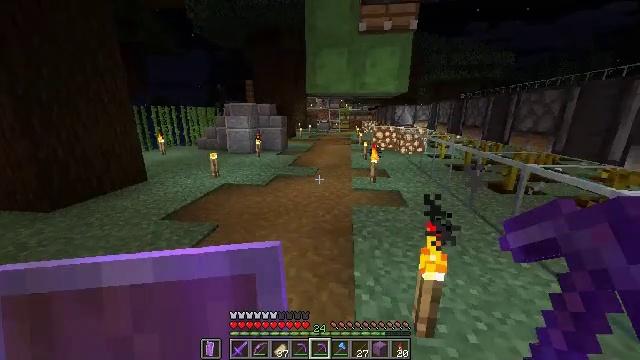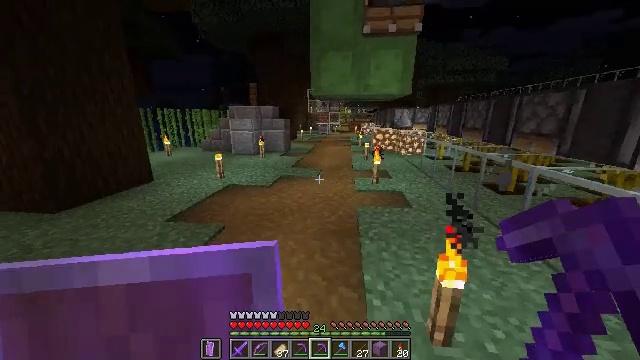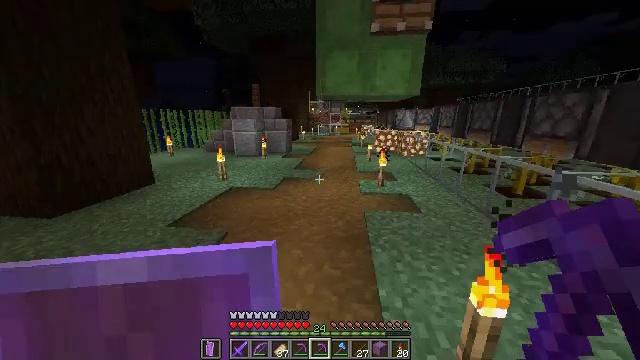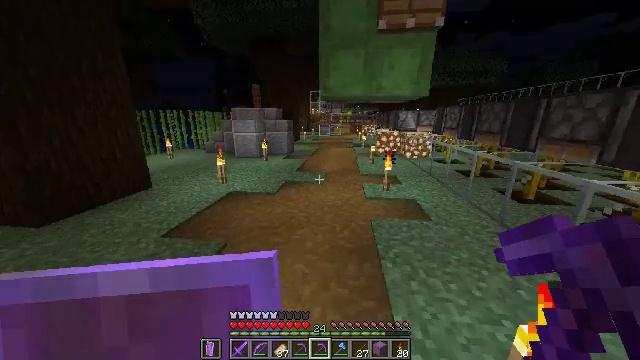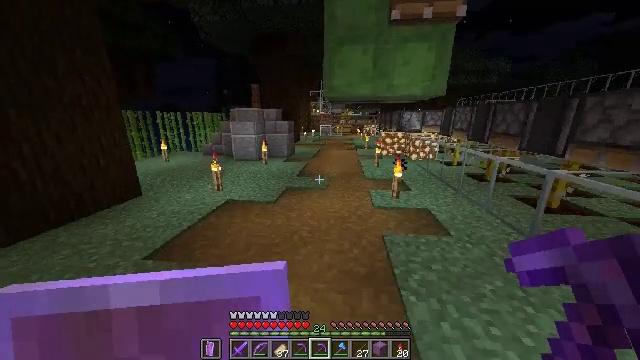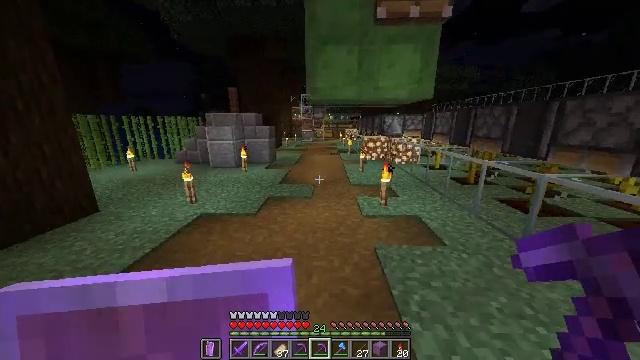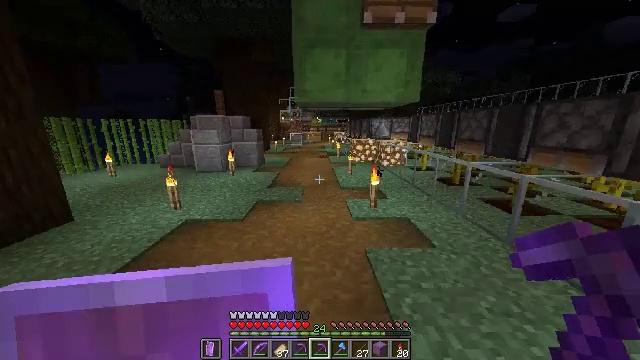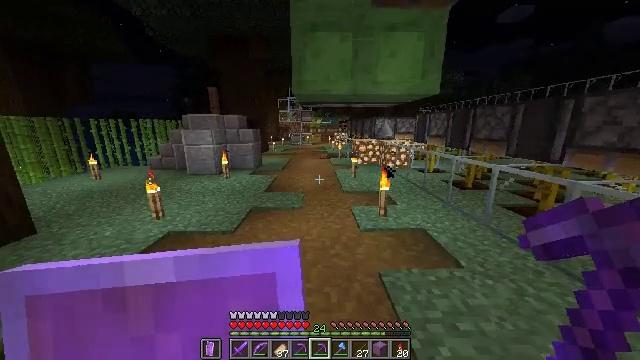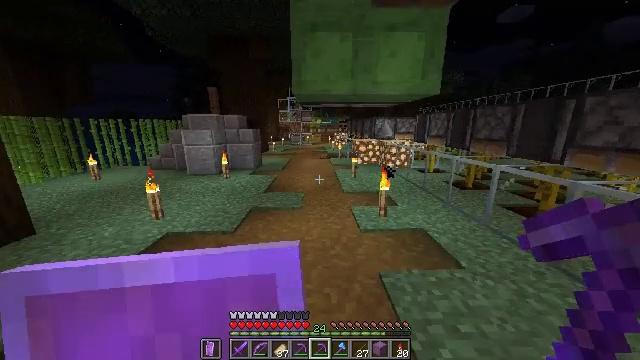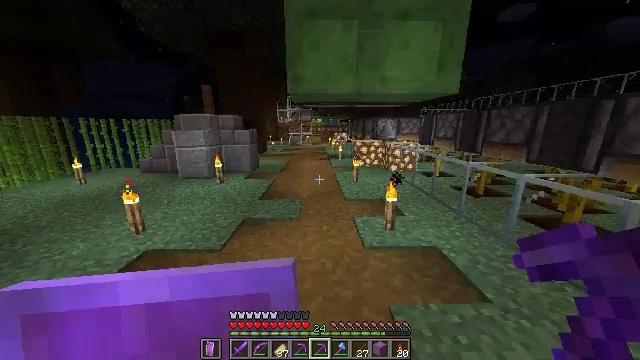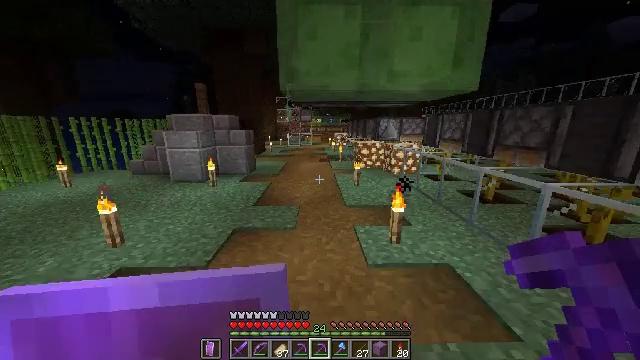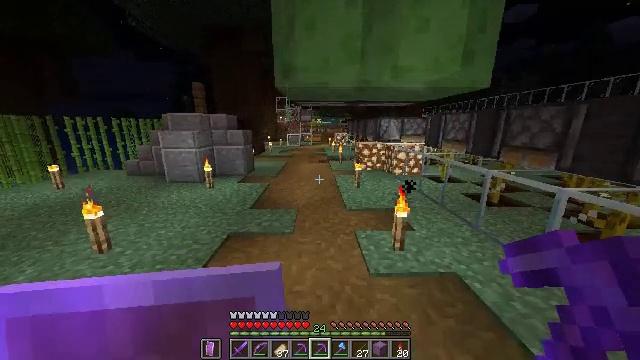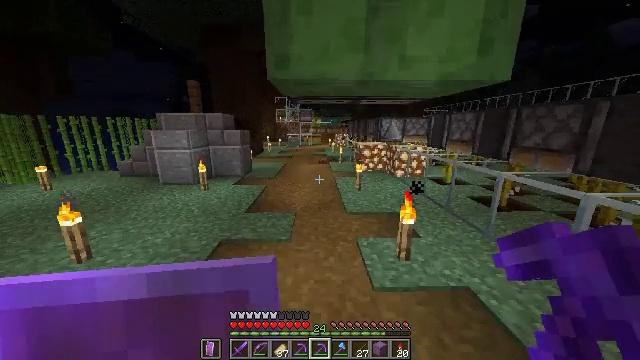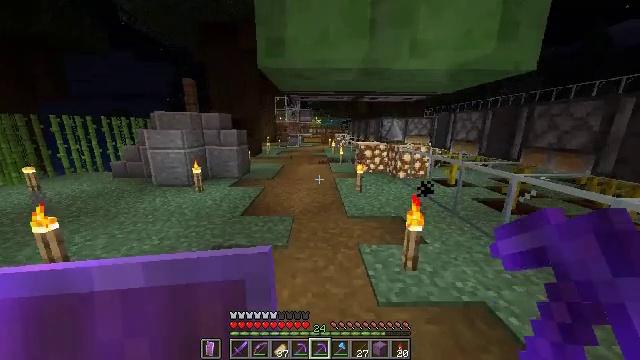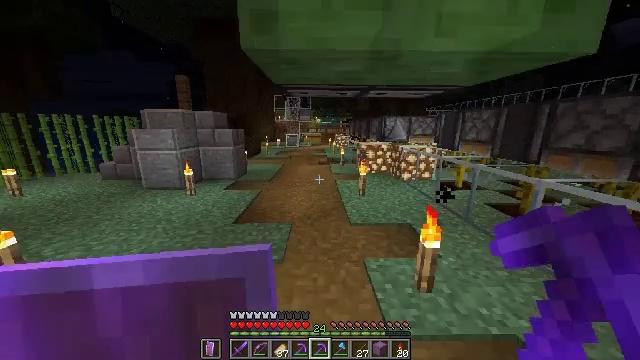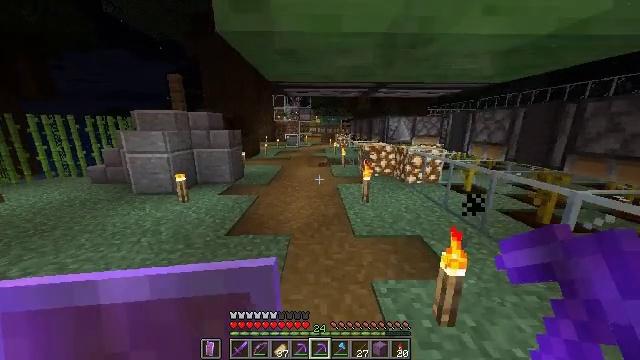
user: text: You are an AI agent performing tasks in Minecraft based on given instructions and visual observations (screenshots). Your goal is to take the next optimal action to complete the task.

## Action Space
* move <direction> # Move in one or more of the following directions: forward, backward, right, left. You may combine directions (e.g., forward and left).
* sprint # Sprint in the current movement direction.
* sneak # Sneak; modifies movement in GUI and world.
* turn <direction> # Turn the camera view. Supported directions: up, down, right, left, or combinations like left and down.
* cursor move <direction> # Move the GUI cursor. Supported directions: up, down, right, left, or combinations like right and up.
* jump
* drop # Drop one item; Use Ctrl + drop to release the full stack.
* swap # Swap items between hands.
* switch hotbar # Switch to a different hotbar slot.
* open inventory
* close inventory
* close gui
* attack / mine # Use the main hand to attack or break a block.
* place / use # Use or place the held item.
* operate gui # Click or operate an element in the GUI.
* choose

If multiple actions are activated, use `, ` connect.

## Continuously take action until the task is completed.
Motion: motion action
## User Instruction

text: Use resources to craft magenta dye.
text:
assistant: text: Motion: move forward, sprint
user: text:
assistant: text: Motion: move forward, sprint
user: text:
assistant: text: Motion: move forward, sprint
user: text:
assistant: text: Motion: move forward, sprint
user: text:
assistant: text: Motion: move forward, sprint, turn right and up
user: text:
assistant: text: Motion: move forward, sprint, turn right
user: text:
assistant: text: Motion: move forward, sprint
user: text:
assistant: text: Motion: move forward, sprint
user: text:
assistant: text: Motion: move forward, sprint
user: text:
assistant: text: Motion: move forward, sprint
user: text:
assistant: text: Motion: move forward, sprint
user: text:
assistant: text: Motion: move forward, sprint
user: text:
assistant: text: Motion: move forward, sprint
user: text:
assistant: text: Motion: move forward, sprint
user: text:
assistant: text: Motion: move forward, sprint
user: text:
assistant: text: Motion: move forward, sprint
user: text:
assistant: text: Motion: move forward, sprint
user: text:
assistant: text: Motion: move forward, sprint, turn left
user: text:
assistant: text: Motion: move forward, sprint
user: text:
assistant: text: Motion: move forward, sprint
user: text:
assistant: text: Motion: move forward, sprint
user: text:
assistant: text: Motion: move forward, sprint
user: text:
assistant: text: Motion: move forward, sprint, jump
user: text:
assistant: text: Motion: move forward, sprint, jump
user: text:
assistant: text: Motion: move forward, sprint, jump
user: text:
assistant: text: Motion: move forward, sprint, jump
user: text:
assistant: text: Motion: move forward, sprint
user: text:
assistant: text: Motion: move forward, sprint, turn left, jump
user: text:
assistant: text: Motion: move forward, sprint, turn left, jump
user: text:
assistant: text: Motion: move forward, sprint, turn left, jump